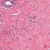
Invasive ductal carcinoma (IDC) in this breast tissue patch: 1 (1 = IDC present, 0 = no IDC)